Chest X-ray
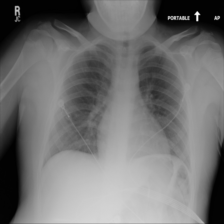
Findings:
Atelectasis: negative
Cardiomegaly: negative
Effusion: negative
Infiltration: negative
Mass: negative
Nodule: negative
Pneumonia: negative
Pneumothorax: negative
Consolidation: negative
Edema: negative
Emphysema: negative
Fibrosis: negative
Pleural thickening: negative
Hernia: negative